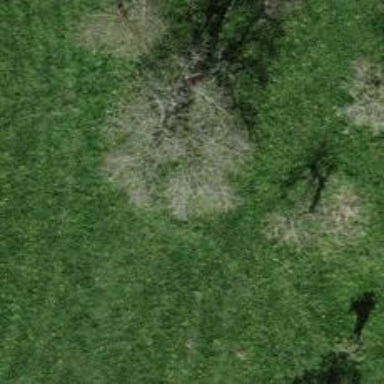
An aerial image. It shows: Broadleaved tree with lush foliage.